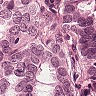
Metastatic tissue present: yes